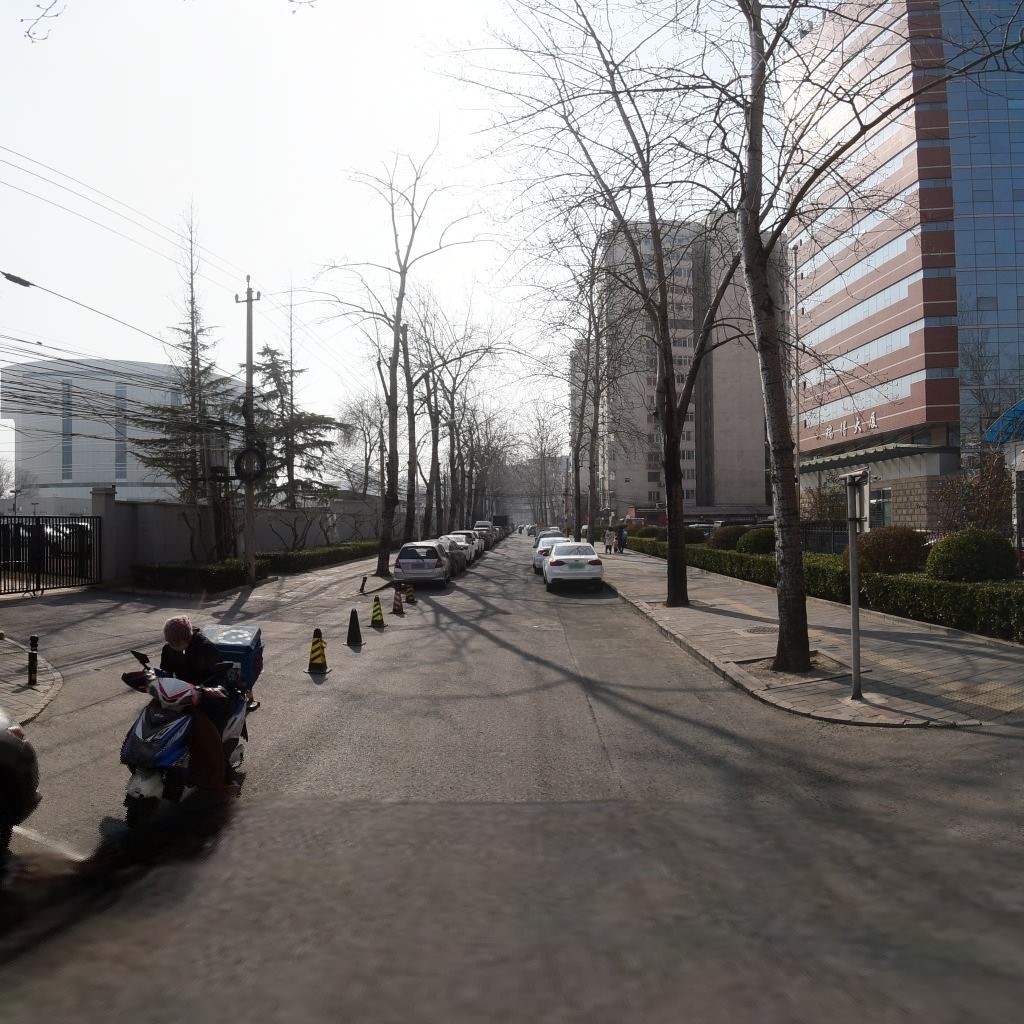
Region: Xicheng
Road damage annotations: longitudinal crack